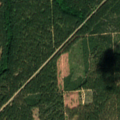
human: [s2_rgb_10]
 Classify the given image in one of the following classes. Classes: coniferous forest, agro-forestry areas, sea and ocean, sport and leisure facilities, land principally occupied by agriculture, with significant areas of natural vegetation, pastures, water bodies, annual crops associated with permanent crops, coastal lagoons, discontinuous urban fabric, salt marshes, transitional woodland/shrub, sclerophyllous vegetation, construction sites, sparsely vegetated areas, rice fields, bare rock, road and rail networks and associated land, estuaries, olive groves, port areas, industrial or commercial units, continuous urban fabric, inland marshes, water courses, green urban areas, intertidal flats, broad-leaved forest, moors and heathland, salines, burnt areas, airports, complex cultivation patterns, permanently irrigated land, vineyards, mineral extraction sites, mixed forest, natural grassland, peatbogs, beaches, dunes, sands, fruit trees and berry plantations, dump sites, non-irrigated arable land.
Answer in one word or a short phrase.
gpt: coniferous forest, mixed forest